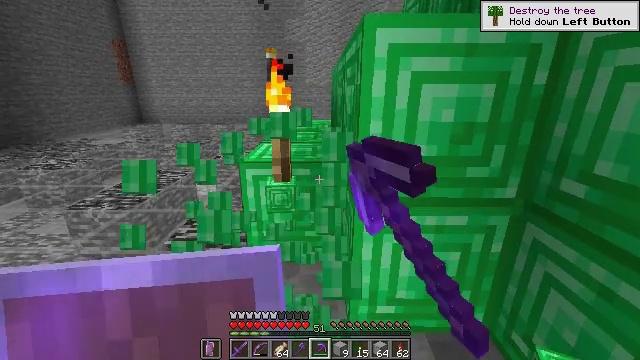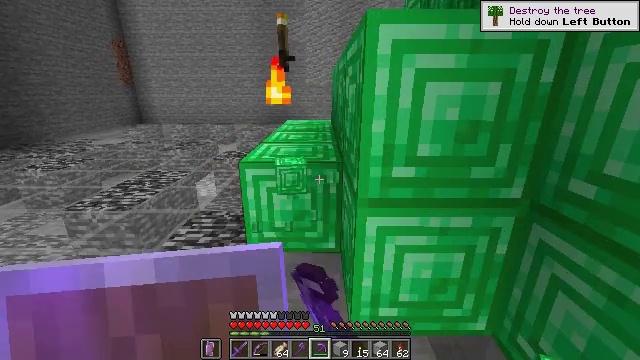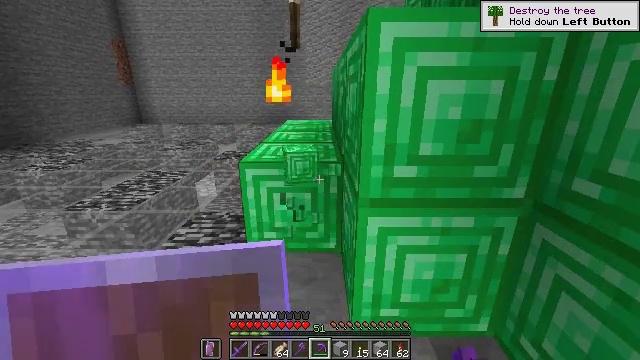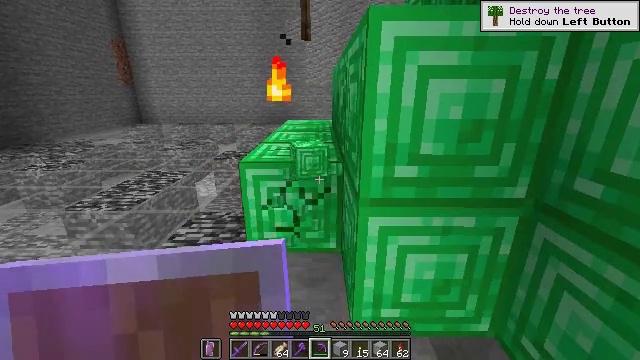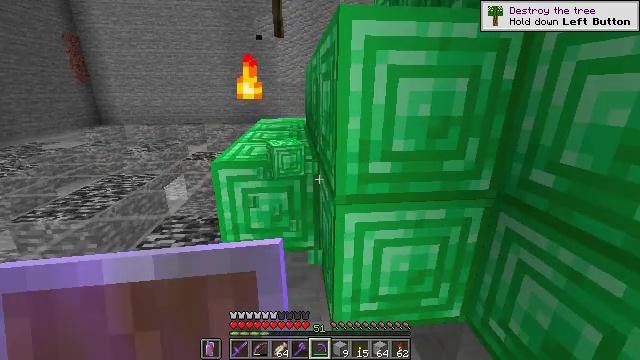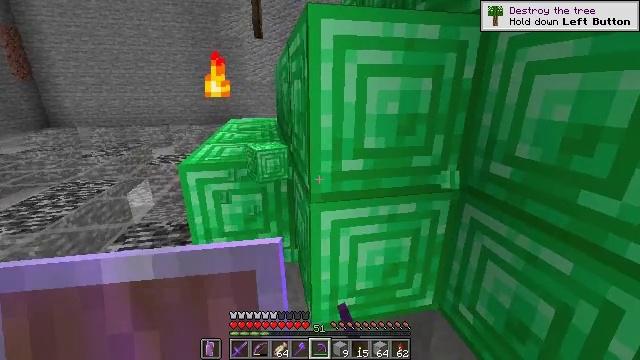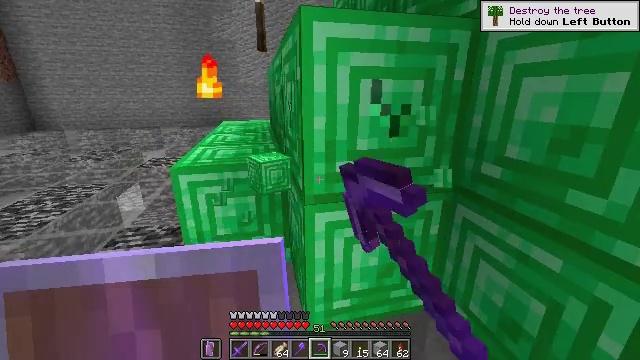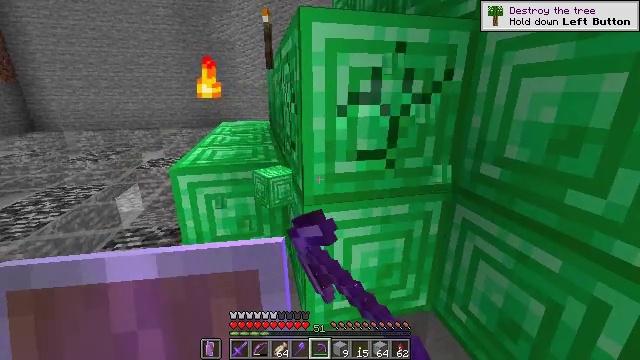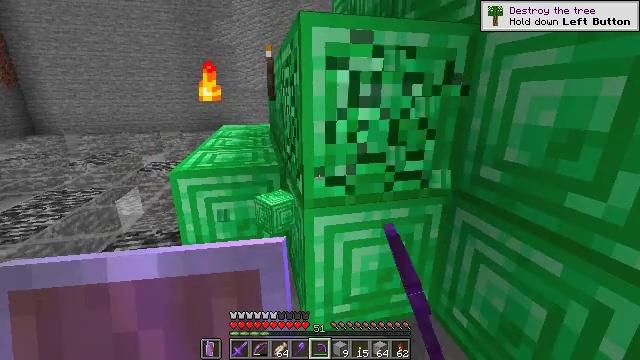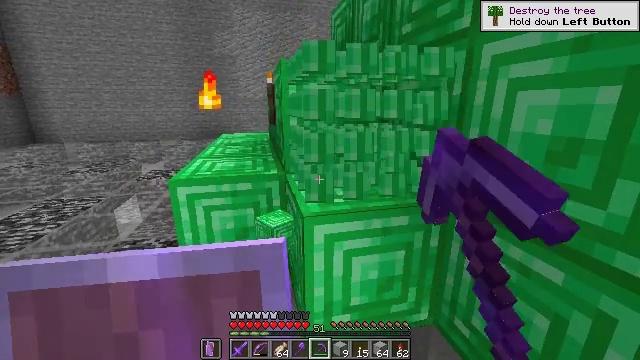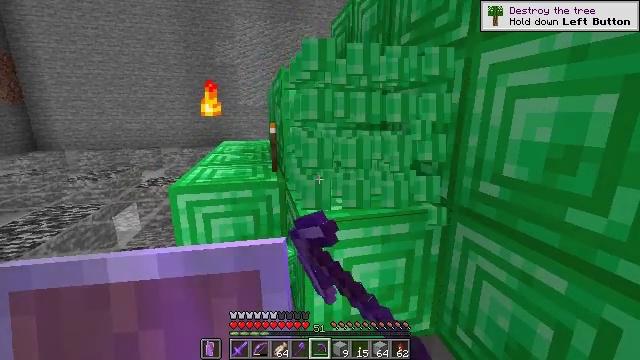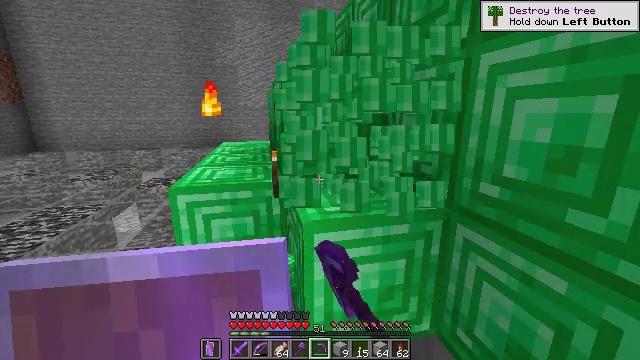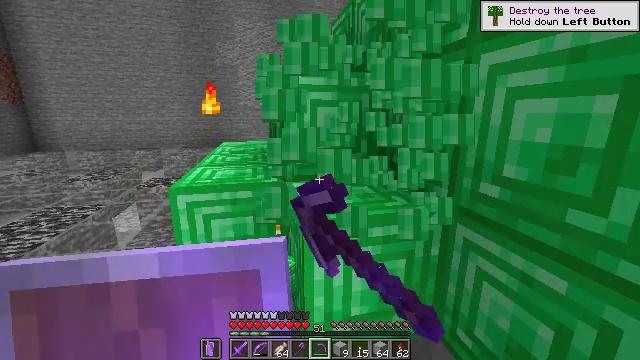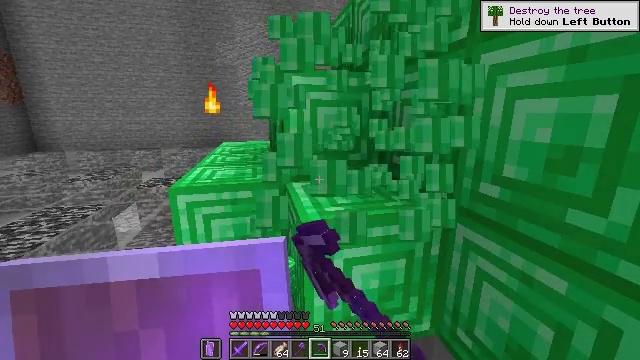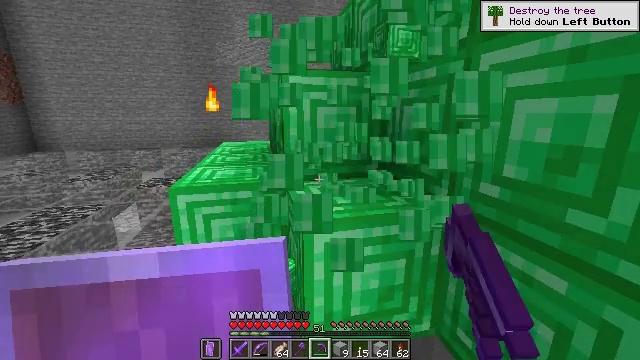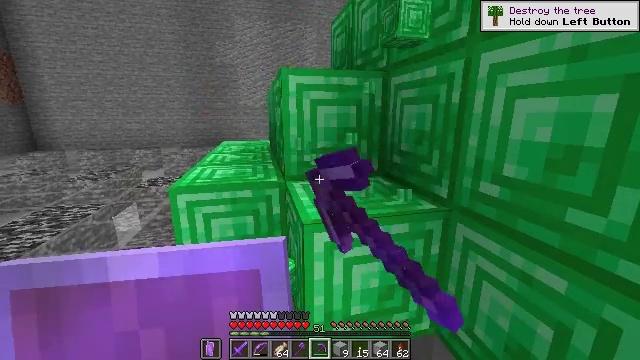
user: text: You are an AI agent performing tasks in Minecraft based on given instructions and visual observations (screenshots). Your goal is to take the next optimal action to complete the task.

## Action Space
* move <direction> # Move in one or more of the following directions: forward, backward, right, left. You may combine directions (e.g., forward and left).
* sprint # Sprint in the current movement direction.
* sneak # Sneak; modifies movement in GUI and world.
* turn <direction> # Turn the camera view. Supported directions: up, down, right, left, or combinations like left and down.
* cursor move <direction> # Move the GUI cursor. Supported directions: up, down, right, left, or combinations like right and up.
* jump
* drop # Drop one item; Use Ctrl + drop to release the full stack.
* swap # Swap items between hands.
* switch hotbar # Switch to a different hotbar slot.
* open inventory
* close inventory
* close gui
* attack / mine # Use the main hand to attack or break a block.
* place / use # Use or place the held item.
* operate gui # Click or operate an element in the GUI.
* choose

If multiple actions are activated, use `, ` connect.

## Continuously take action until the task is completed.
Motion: motion action
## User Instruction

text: Attack the emerald block with a tool.
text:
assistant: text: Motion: attack / mine
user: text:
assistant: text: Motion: attack / mine
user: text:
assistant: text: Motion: attack / mine
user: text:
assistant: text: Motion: turn right, attack / mine
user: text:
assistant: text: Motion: turn right, attack / mine
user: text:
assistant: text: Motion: turn right, attack / mine
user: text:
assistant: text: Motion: attack / mine
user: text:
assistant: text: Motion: attack / mine
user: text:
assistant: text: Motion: turn up, attack / mine
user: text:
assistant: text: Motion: turn up, attack / mine
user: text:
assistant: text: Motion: attack / mine
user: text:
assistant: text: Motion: attack / mine
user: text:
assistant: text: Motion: attack / mine
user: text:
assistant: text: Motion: attack / mine
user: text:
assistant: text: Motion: attack / mine
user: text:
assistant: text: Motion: move forward, attack / mine
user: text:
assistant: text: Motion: move forward, turn down, attack / mine
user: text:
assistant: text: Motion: move forward, attack / mine
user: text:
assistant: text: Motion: move forward, attack / mine
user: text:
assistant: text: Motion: move forward and move left, attack / mine
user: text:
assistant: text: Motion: move forward and move left, attack / mine
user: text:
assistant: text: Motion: move left, attack / mine
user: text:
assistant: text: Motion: move left, attack / mine
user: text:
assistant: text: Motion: turn right, attack / mine
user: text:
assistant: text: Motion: attack / mine
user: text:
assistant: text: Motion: attack / mine
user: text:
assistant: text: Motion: attack / mine
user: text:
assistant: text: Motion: attack / mine
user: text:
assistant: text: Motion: turn right and up, attack / mine
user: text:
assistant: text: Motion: attack / mine